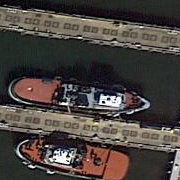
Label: civil